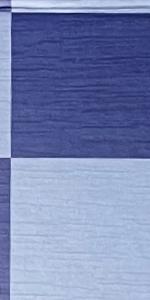
Label: Empty